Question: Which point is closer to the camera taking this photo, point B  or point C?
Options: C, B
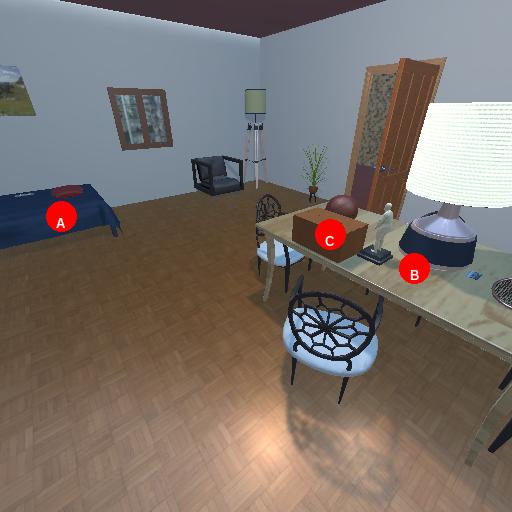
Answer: C